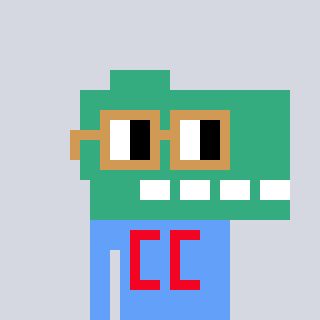
a pixel art character with square brown glasses, a dino-shaped head and a blue-colored body on a cool background